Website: macys
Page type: customer-info-address
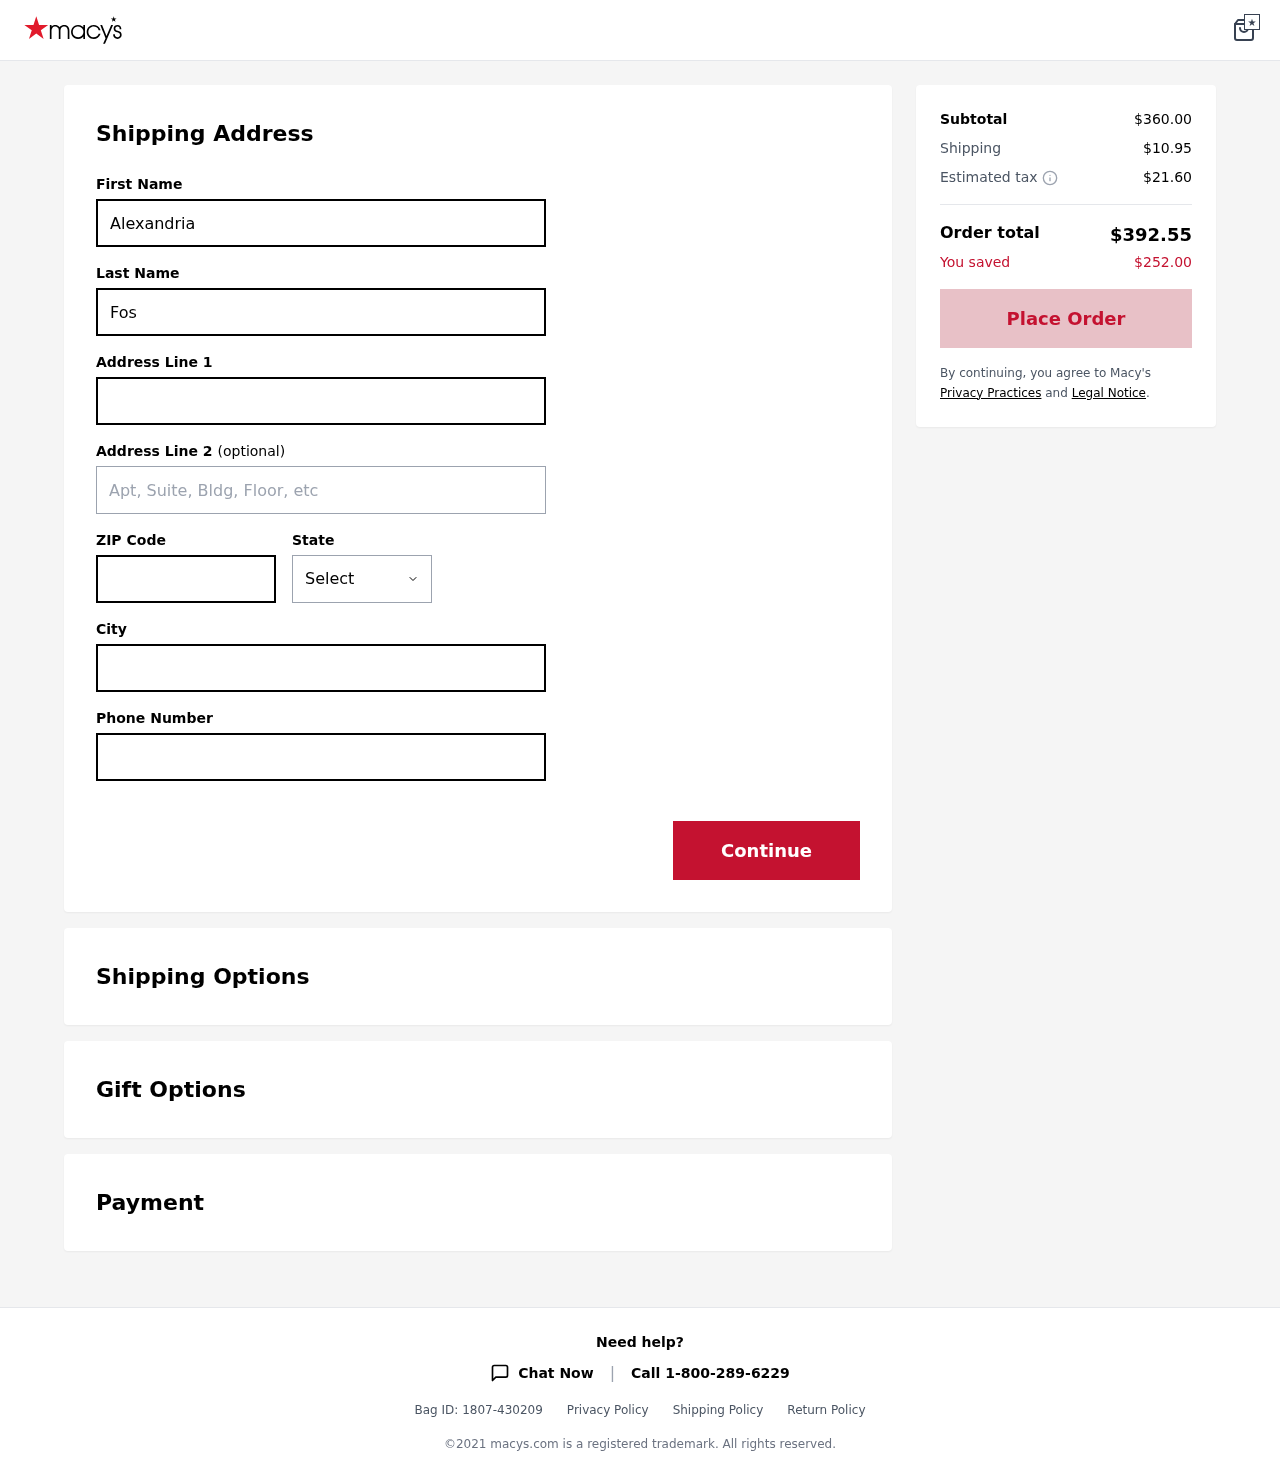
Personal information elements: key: PII_CITY
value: West Spencerfurt
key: PII_FIRSTNAME
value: Alexandria
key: PII_LASTNAME
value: Foster
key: PII_PHONE
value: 3293913547
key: PII_POSTCODE
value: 40854
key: PII_STATE
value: AS
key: PII_STREET
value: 894 Brown Plains
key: PII_STREET2
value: Apt. 242
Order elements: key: ORDER_SUBTOTAL
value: $360.00
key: ORDER_SHIPPING_COST
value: $10.95
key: ORDER_TAX
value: $21.60
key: ORDER_TOTAL
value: $392.55
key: ORDER_SAVINGS
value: $252.00